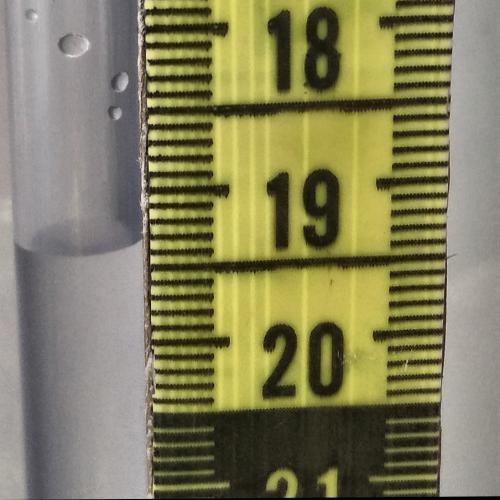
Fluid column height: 19.3 cm